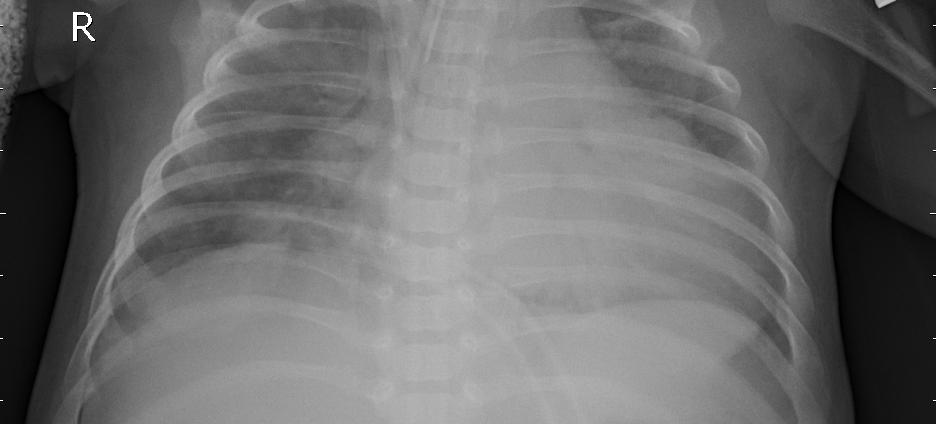
Diagnosis: PNEUMONIA